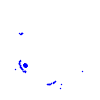
Particle: electron